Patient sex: M
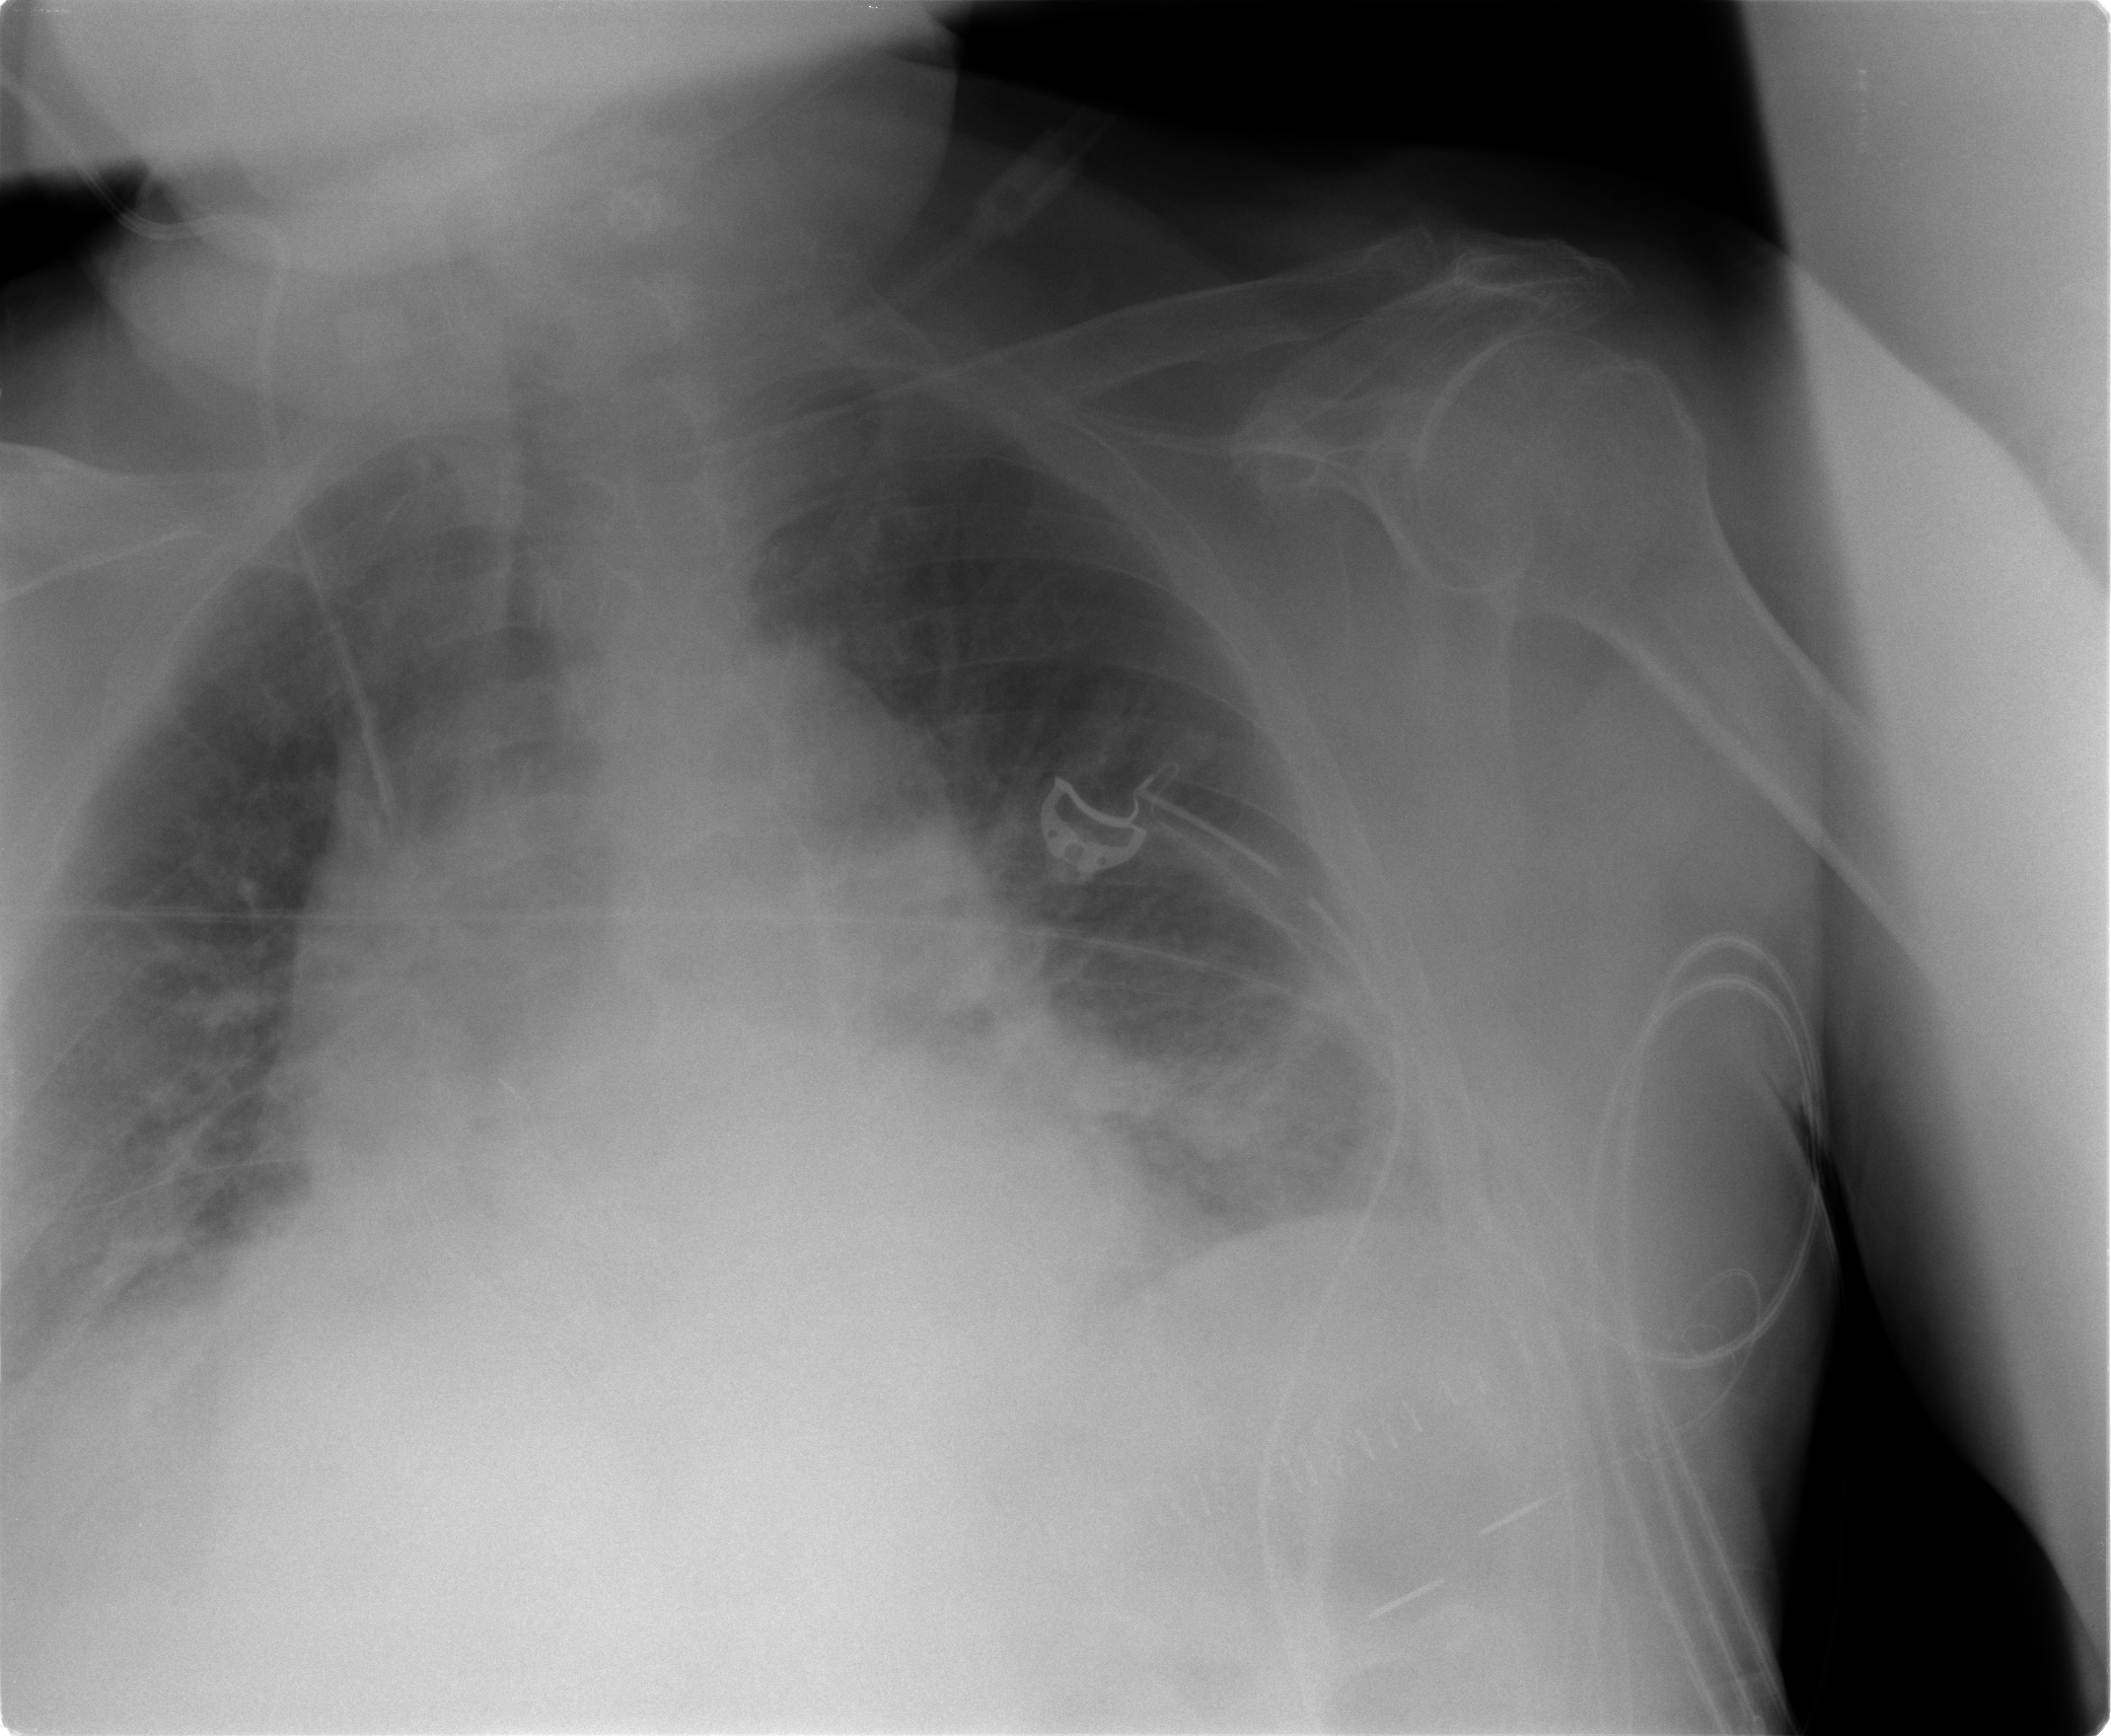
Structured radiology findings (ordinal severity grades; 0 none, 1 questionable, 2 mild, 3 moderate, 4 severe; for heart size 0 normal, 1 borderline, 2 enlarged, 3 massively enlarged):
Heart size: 2
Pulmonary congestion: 2
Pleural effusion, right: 2
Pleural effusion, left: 0
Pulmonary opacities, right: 1
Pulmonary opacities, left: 1
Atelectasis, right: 2
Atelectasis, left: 2